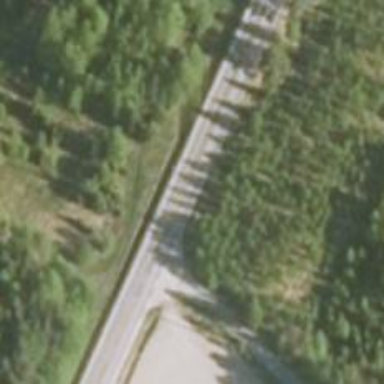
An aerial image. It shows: Asphalt trunk highway.